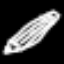
Label: pencil